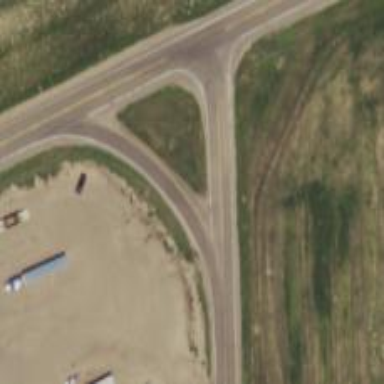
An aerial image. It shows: Asphalt road with primary link designation.